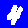
Digit: 4